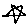
Label: star